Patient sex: M
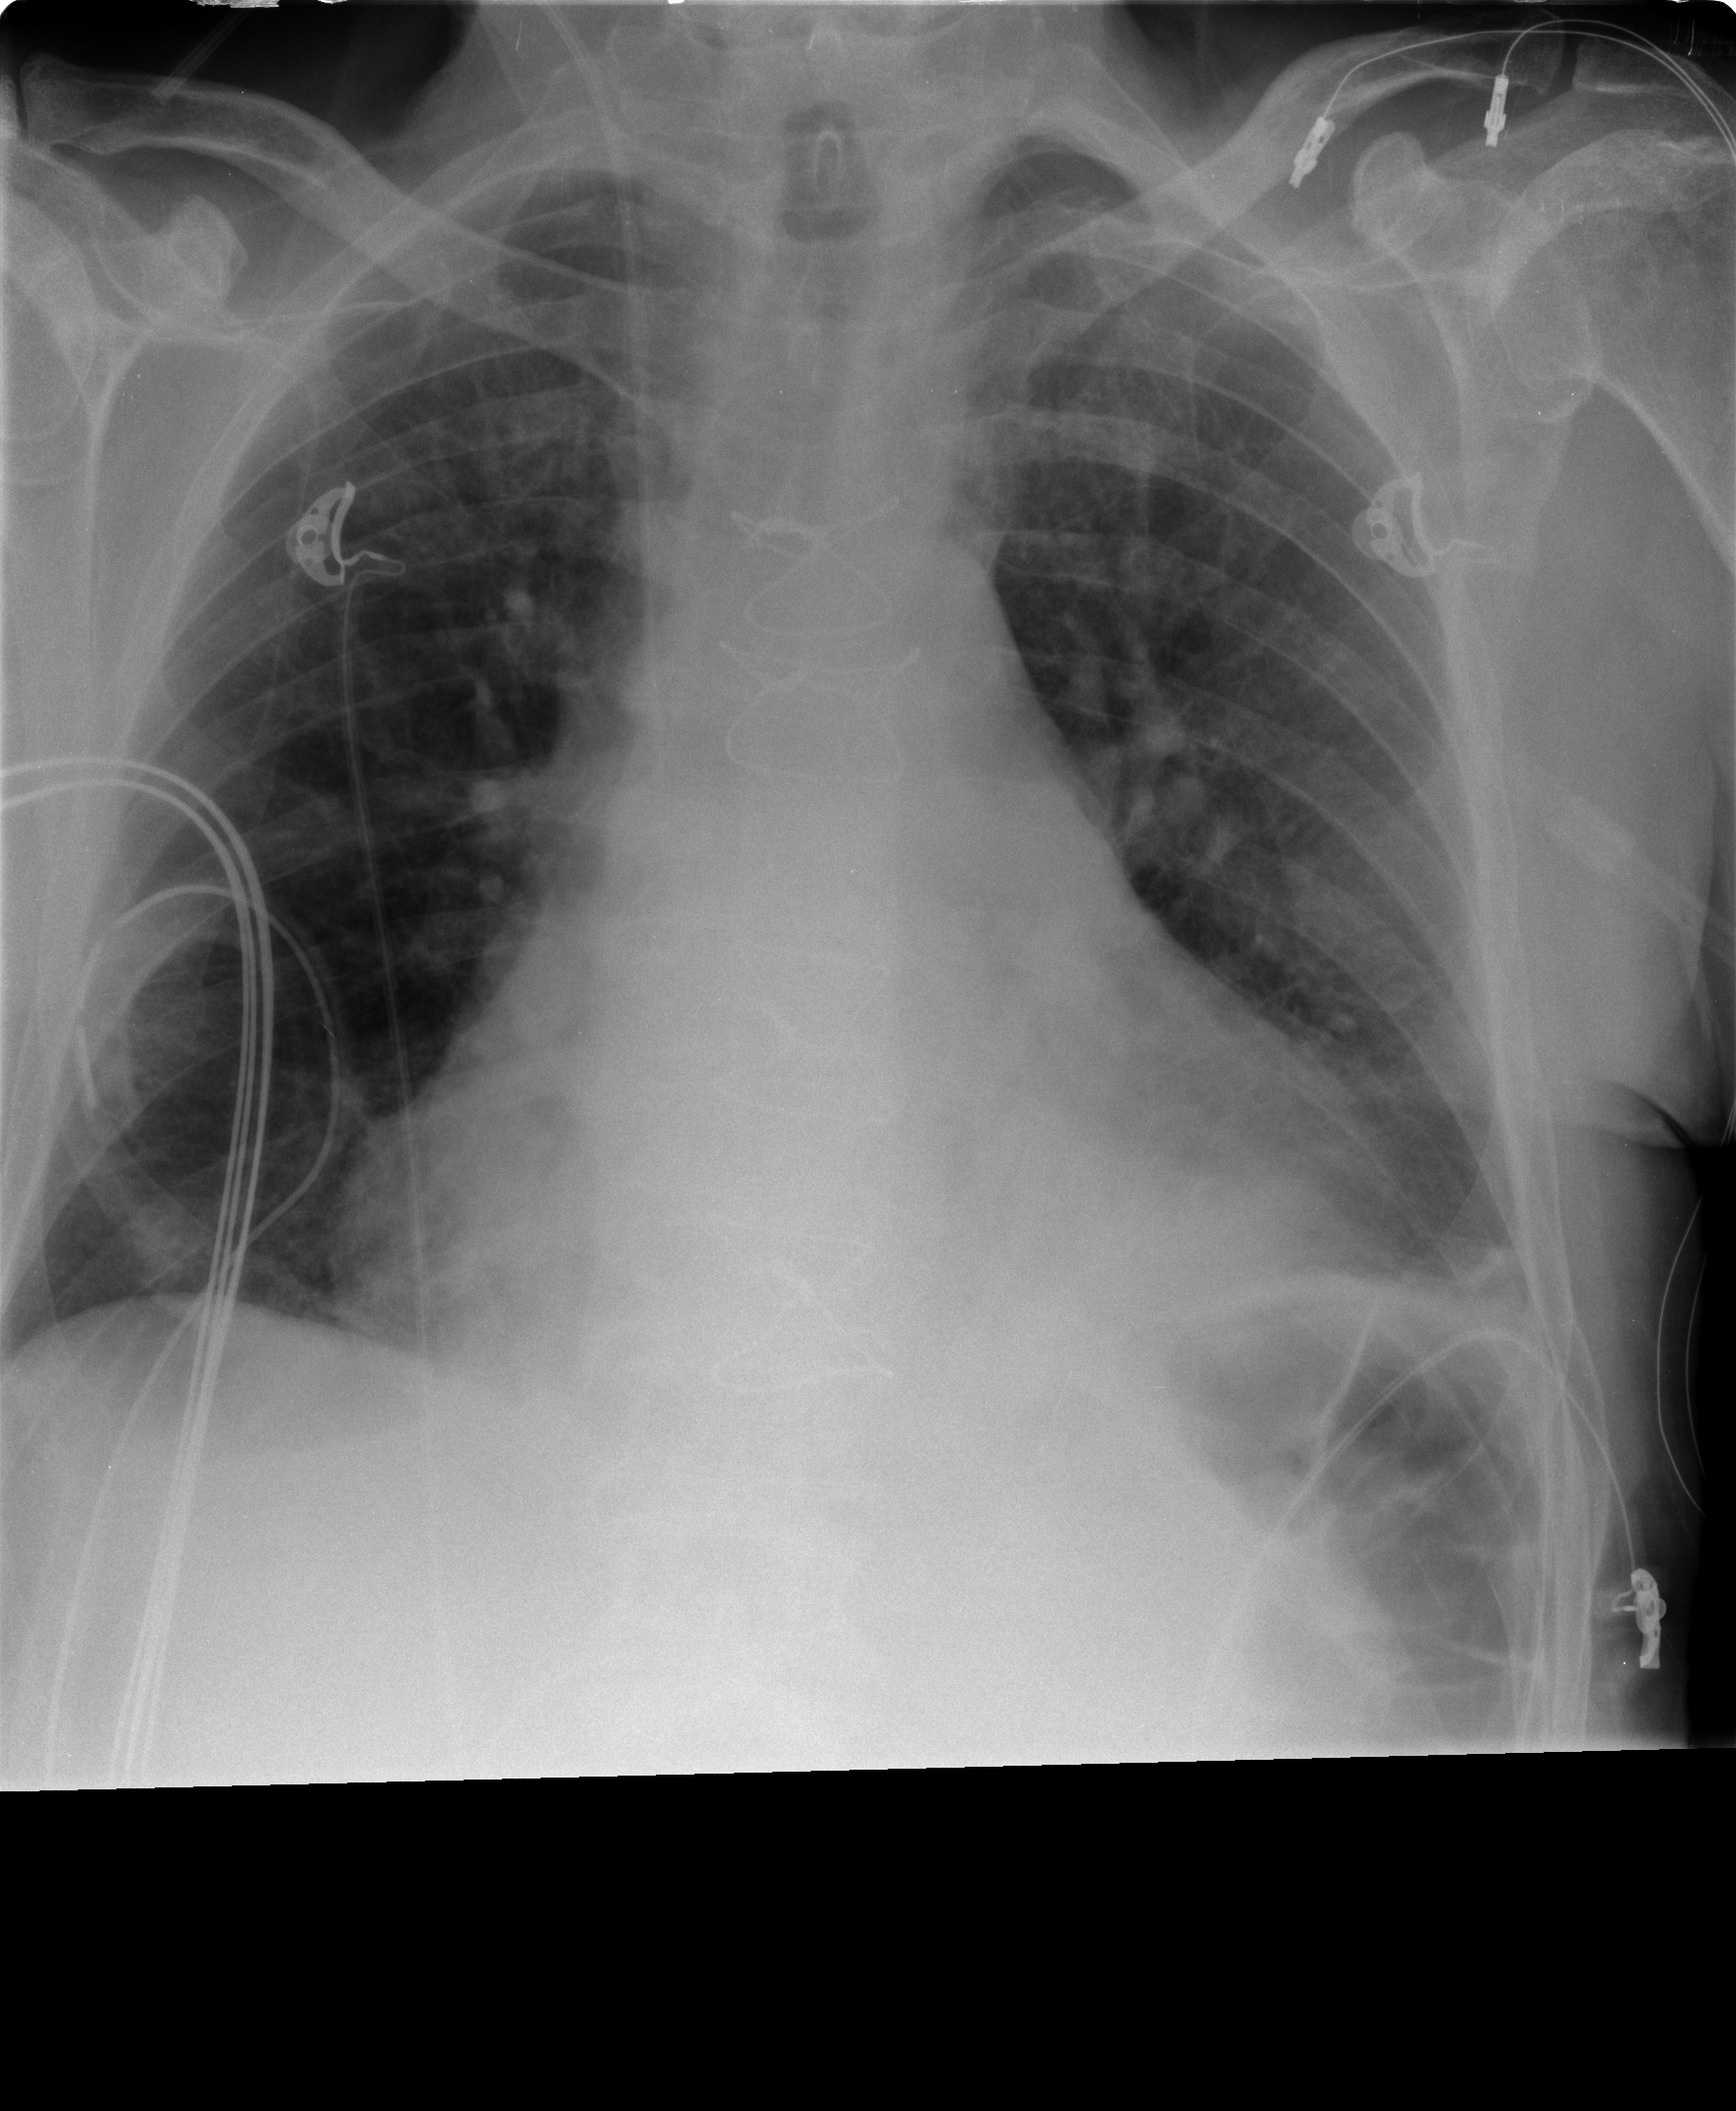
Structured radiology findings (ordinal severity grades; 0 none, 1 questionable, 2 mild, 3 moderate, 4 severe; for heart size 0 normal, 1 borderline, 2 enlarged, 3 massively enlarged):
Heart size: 2
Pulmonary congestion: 1
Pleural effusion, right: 0
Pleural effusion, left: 1
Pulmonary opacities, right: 0
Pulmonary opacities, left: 1
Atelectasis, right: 1
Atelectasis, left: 1